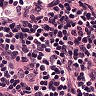
Metastatic tissue present: no